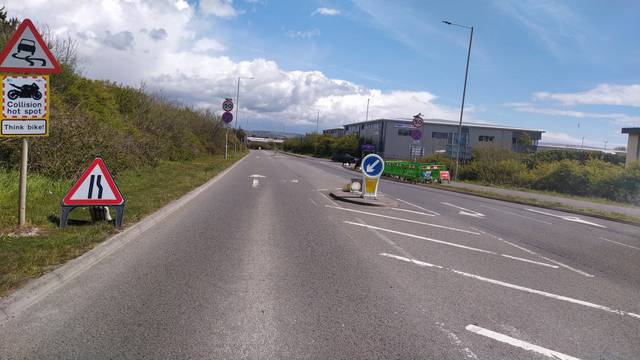
Region: United Kingdom
Coordinates: 50.615, -2.498